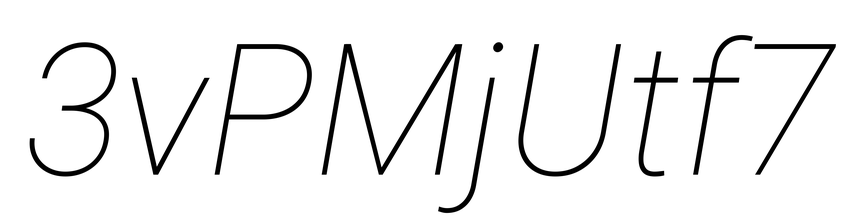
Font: Roboto-Italic_Thin_Italic